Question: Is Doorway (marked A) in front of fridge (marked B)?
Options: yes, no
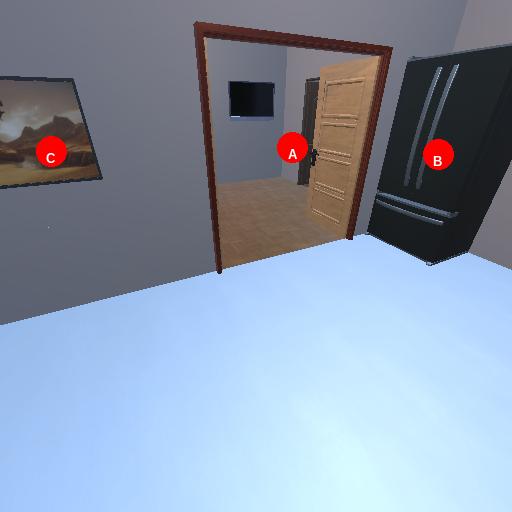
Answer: yes